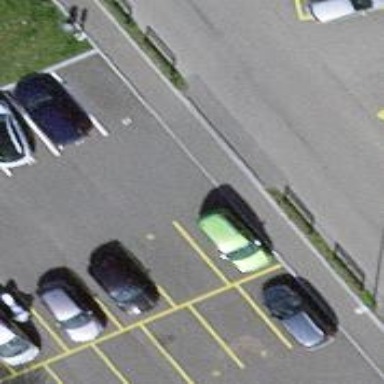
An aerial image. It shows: Parking aisle with concrete surface.